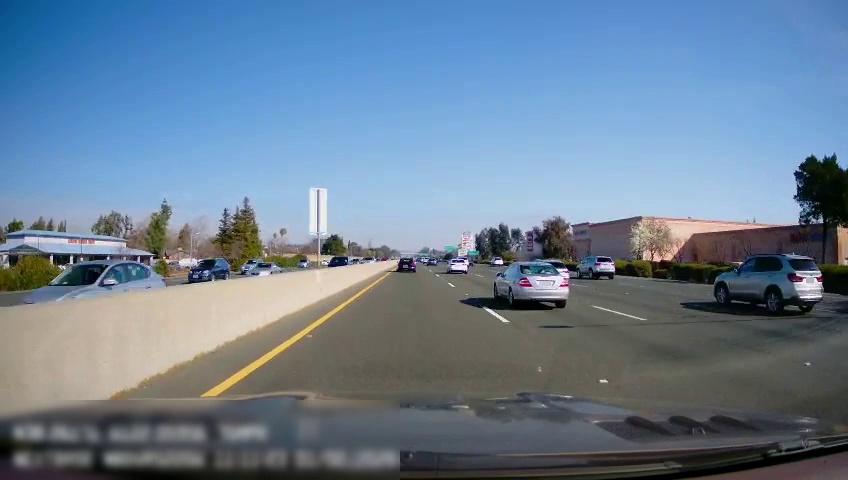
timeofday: Day
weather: Sunny
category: Drivable Space
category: Drivable Space
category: Vehicles | Car
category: Vehicles | Car
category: Vehicles | Car
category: Vehicles | SUV
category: Vehicles | Car
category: Vehicles | Car
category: Vehicles | SUV
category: Vehicles | Car
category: Vehicles | Car
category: Vehicles | SUV
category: Vehicles | SUV
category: Vehicles | Other LV
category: Vehicles | SUV
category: Vehicles | Car
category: Vehicles | Car
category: Vehicles | SUV
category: Vehicles | SUV
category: Vehicles | Car
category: Lanes | Alternate Lane
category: Lanes | Current Lane
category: Lanes | Current Lane
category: Lanes | Alternate Lane
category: Lanes | Opposite Lane